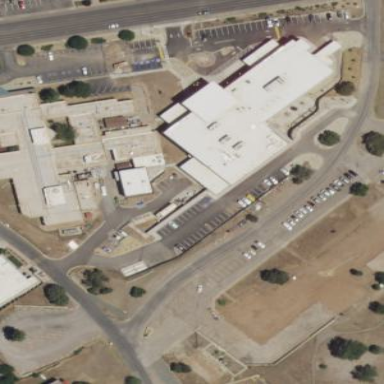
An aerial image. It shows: Hospital building.